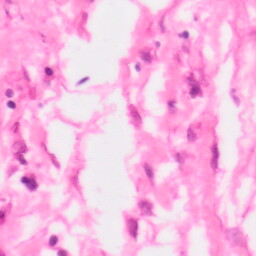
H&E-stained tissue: Colon